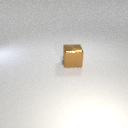
large brown metal cube